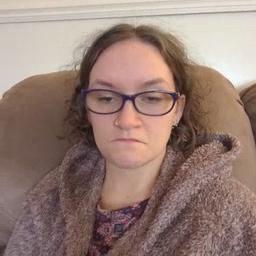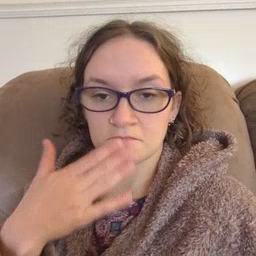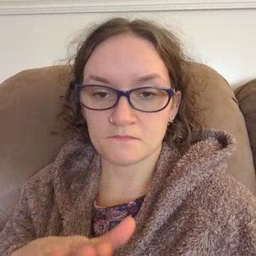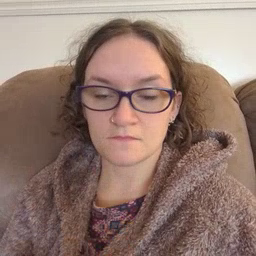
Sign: bad